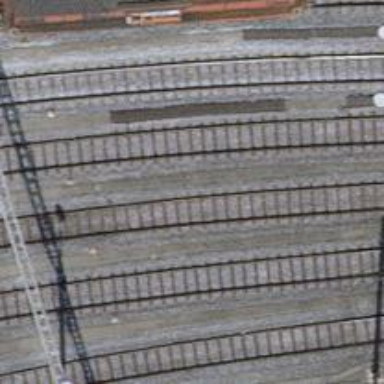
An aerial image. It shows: Rail yard with electrified contact lines for the railway.